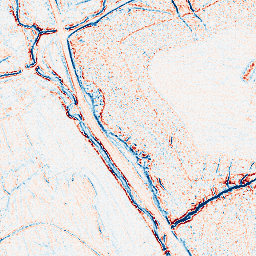
Category: edge_preserving
Decomposition family: bilateral
Decomposition parameters: d: 5
sigma_color: 100
sigma_space: 75
Upsampling method: bilinear
Upsampling parameters: scale: 8
Upsampling scale: 8